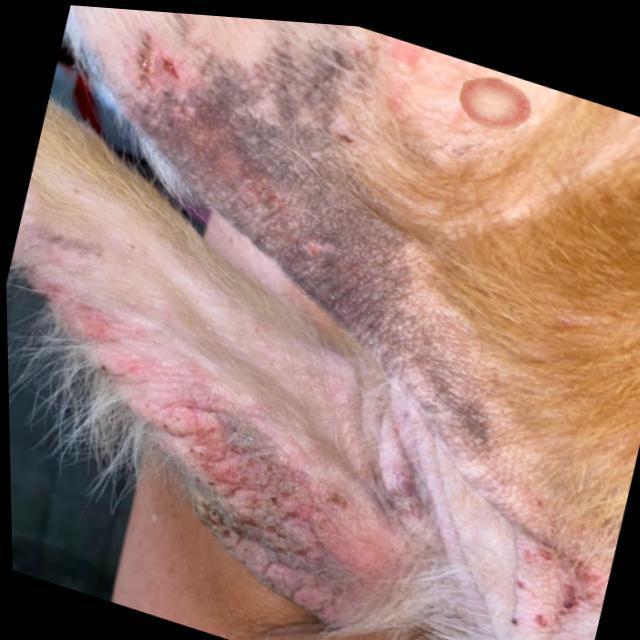
Canine ringworm (Dermatophytosis) — fungal infection caused by Microsporum or Trichophyton. Presents with circular alopecia, scaling, crusting, and broken hairs.